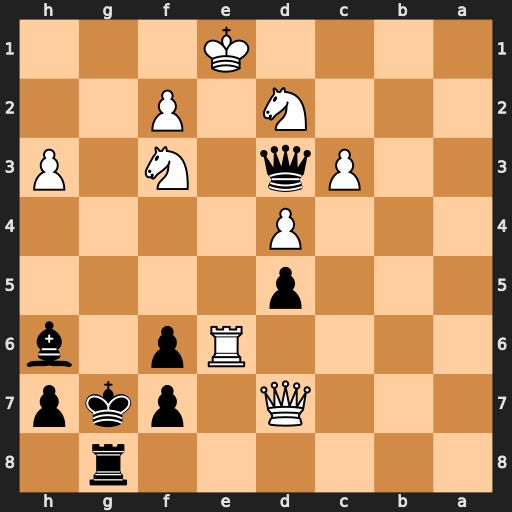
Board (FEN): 6r1/3Q1pkp/4Rp1b/3p4/3P4/2Pq1N1P/3N1P2/4K3
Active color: b
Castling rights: -
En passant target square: -
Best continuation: Ra8 Rb6 Ra1+ Nb1 Rxb1+ Rxb1 Qxb1+ Ke2 Qe4+